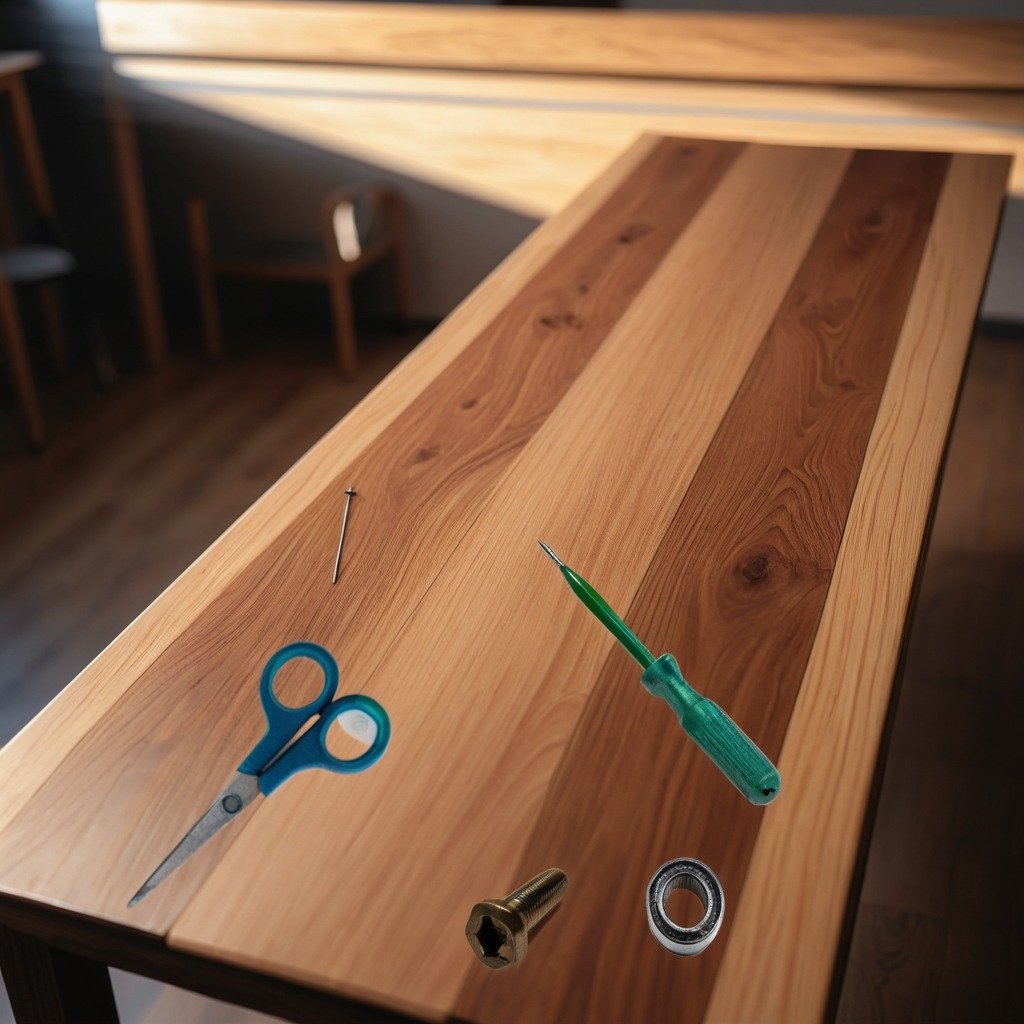
A metal ball bearing, a metal machine screw, an iron nail, a screwdriver, and a pair of scissors are lying on a wooden table in a carpentry studio.